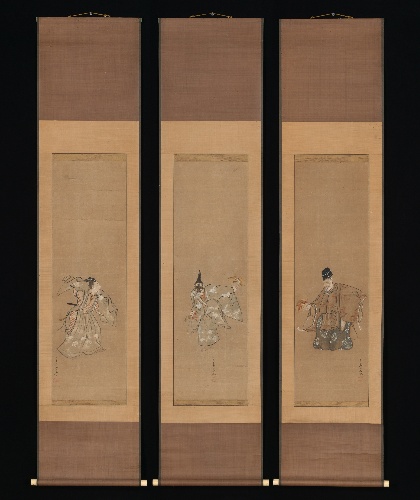
Title: 鳥山石燕筆　「翁」図|The Auspicious Noh Dance "Okina"
Artist: Toriyama Sekien
Artist bio: Japanese, 1712–1788
Date: ca. 1790–95
Object type: Hanging scrolls
Classification: Paintings
Medium: Triptych of hanging scrolls; ink, color, and gold on paper
Culture: Japan
Period: Edo period (1615–1868)
Dimensions: Image (a): 34 5/16 × 10 3/4 in. (87.2 × 27.3 cm)
Overall with mounting (a): 67 5/16 × 15 in. (171 × 38.1 cm)
Overall with knobs (a): 67 5/16 × 16 3/4 in. (171 × 42.5 cm)
Image (b): 34 1/2 × 10 15/16 in. (87.6 × 27.8 cm)
Overall with mounting (b): 67 1/16 × 15 1/16 in. (170.3 × 38.3 cm)
Overall with knobs (b): 67 1/16 × 16 5/8 in. (170.3 × 42.2 cm)
Image (c): 34 1/2 × 10 11/16 in. (87.6 × 27.2 cm)
Overall with mounting (c): 67 5/16 × 15 in. (171 × 38.1 cm)
Overall with knobs (c): 67 5/16 × 16 5/8 in. (171 × 42.3 cm)
Department: Asian Art
Credit line: Mary Griggs Burke Collection, Gift of the Mary and Jackson Burke Foundation, 2015
Accession year: 2015
Repository: Metropolitan Museum of Art, New York, NY
Tags: Men|Dancing|Dancers